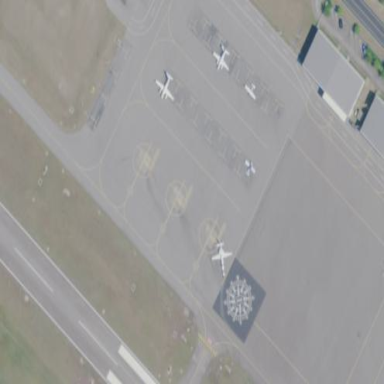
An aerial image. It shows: Apron at the airport.